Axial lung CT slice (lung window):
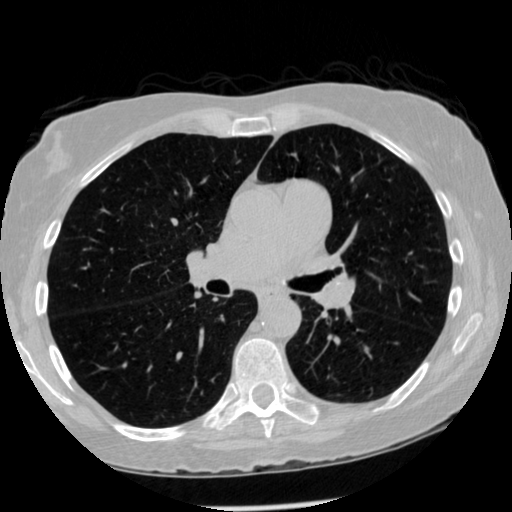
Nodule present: no